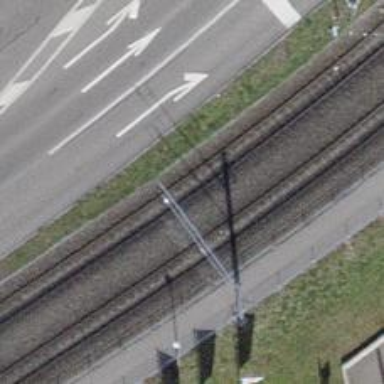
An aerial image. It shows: Narrow-gauge railway with electrified contact line.